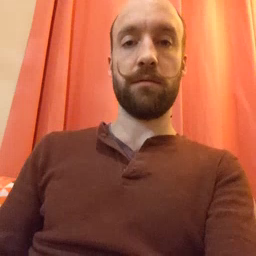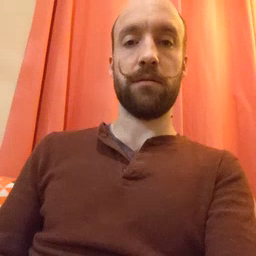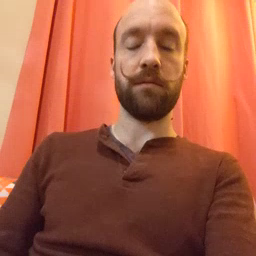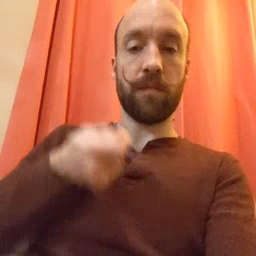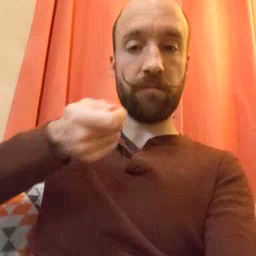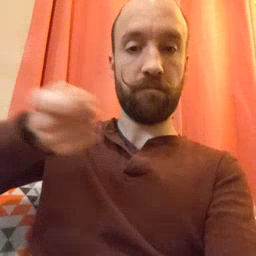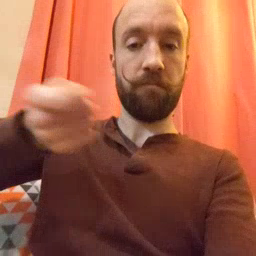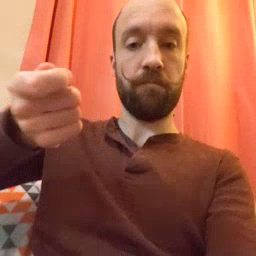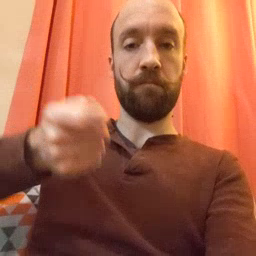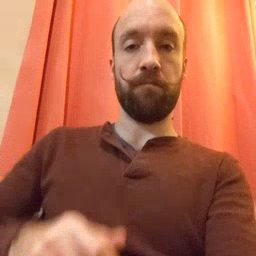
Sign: vacuum